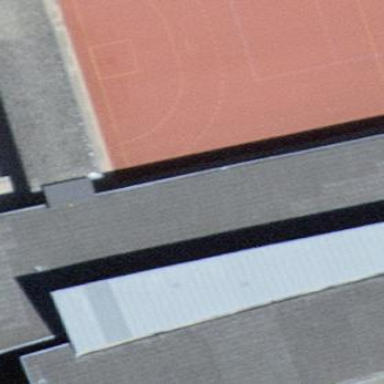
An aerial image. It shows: School building.